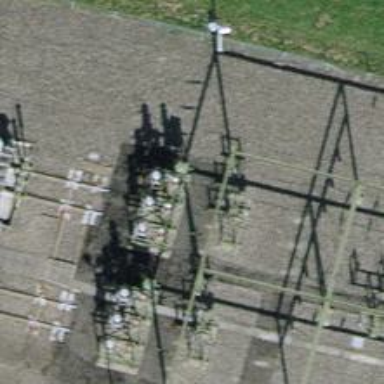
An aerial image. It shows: Insulator used in power equipment.